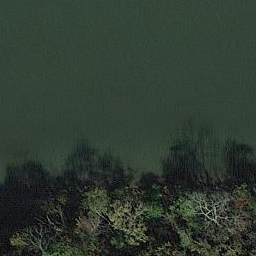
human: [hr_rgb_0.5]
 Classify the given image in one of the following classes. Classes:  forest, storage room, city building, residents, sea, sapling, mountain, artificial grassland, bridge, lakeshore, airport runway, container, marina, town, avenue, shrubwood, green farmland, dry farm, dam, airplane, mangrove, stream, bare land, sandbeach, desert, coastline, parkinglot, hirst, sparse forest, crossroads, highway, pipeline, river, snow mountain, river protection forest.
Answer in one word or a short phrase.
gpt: river protection forest